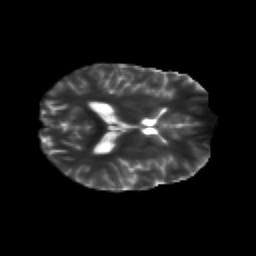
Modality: T2w
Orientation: axial
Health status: healthy
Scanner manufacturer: siemens
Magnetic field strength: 3 T
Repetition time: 12 s
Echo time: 0.092 s